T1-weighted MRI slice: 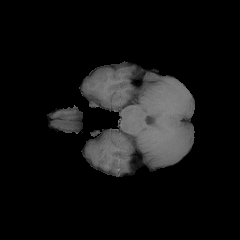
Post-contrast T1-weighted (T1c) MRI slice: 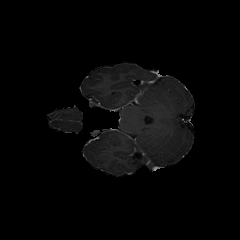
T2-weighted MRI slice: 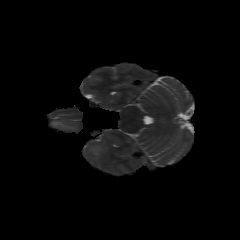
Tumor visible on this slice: yes